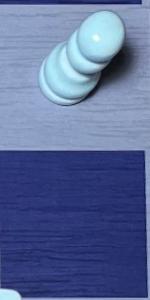
Label: Empty